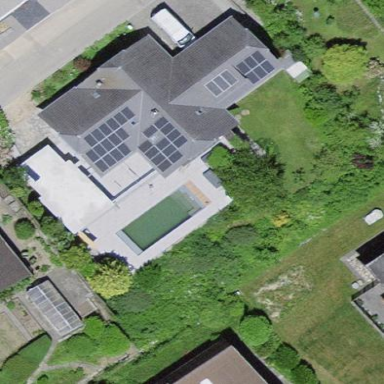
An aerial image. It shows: Detached building with half-hipped roof.